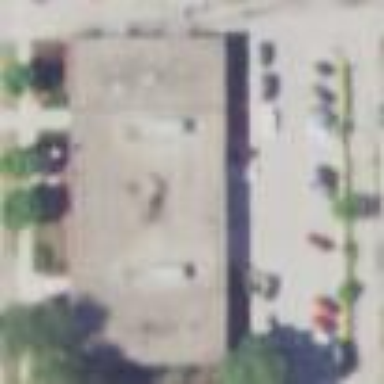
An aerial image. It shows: Healthcare clinic.